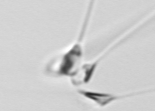
Label: Asterionellopsis_glacialis